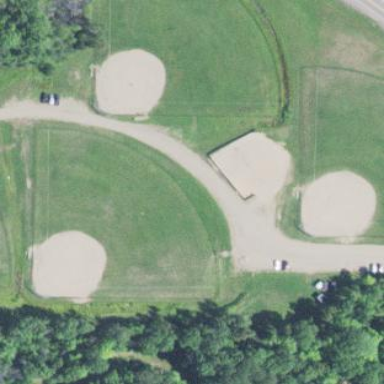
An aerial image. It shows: Baseball pitch for leisure land activities.